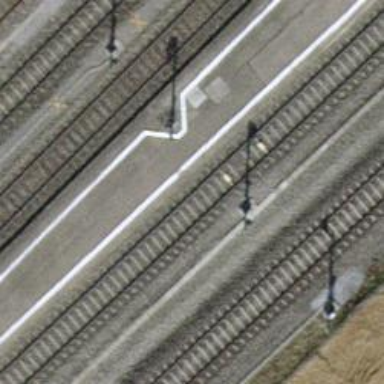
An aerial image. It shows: Railway signal.